Question: This seems to be very primary question, but I met lot of difficulties while implementing my program.
My program Structure is as follows:

I have 2 content page called News.aspx and Contact.aspx. these two pages contain user controls as well.
I have code for 'PreInit' and 'Load' in both .aspx page and user control contain 'Init' method.
If user is currently in contact.aspx page and then he click on the link button to move to News.aspx page, what is the order of firing those events?
When i put break point and check then it comes in following order.
'''
Contact.aspx PreInit
Contact.aspx Init
News.aspx PreInit
News.aspx Init
'''
but even though sometimes this works other way around. first News.aspx methods then abc.aspx page method.
What is the exact order? In addition to that using java script i called web method every page refresh in . in the above scenario that method call as follows:
'''
Contact.aspx PreInit
Contact.aspx Init
Web Method () on Page Refresh
News.aspx PreInit
News.aspx Init
'''
What is the correct order of calling these methods?
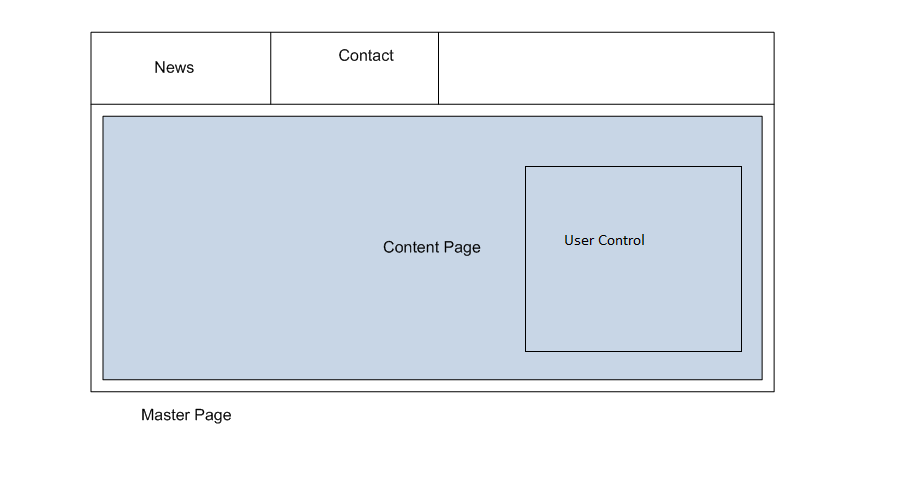
Answer: This is the order of the life cycle events:
1. News.aspx - Page_PreInit
2. UserControl.ascx - Page_Init
3. MasterPage.master - Page_Init
4. News.aspx - Page_Init
5. News.aspx - Page_Load
6. MasterPage.master - Page_Load
7. UserControl.ascx - Page_Load
The Page's PreInit event is triggered before the controls are initialized, so the user control does not have a PreInit event. Please see <URL>.